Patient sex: F
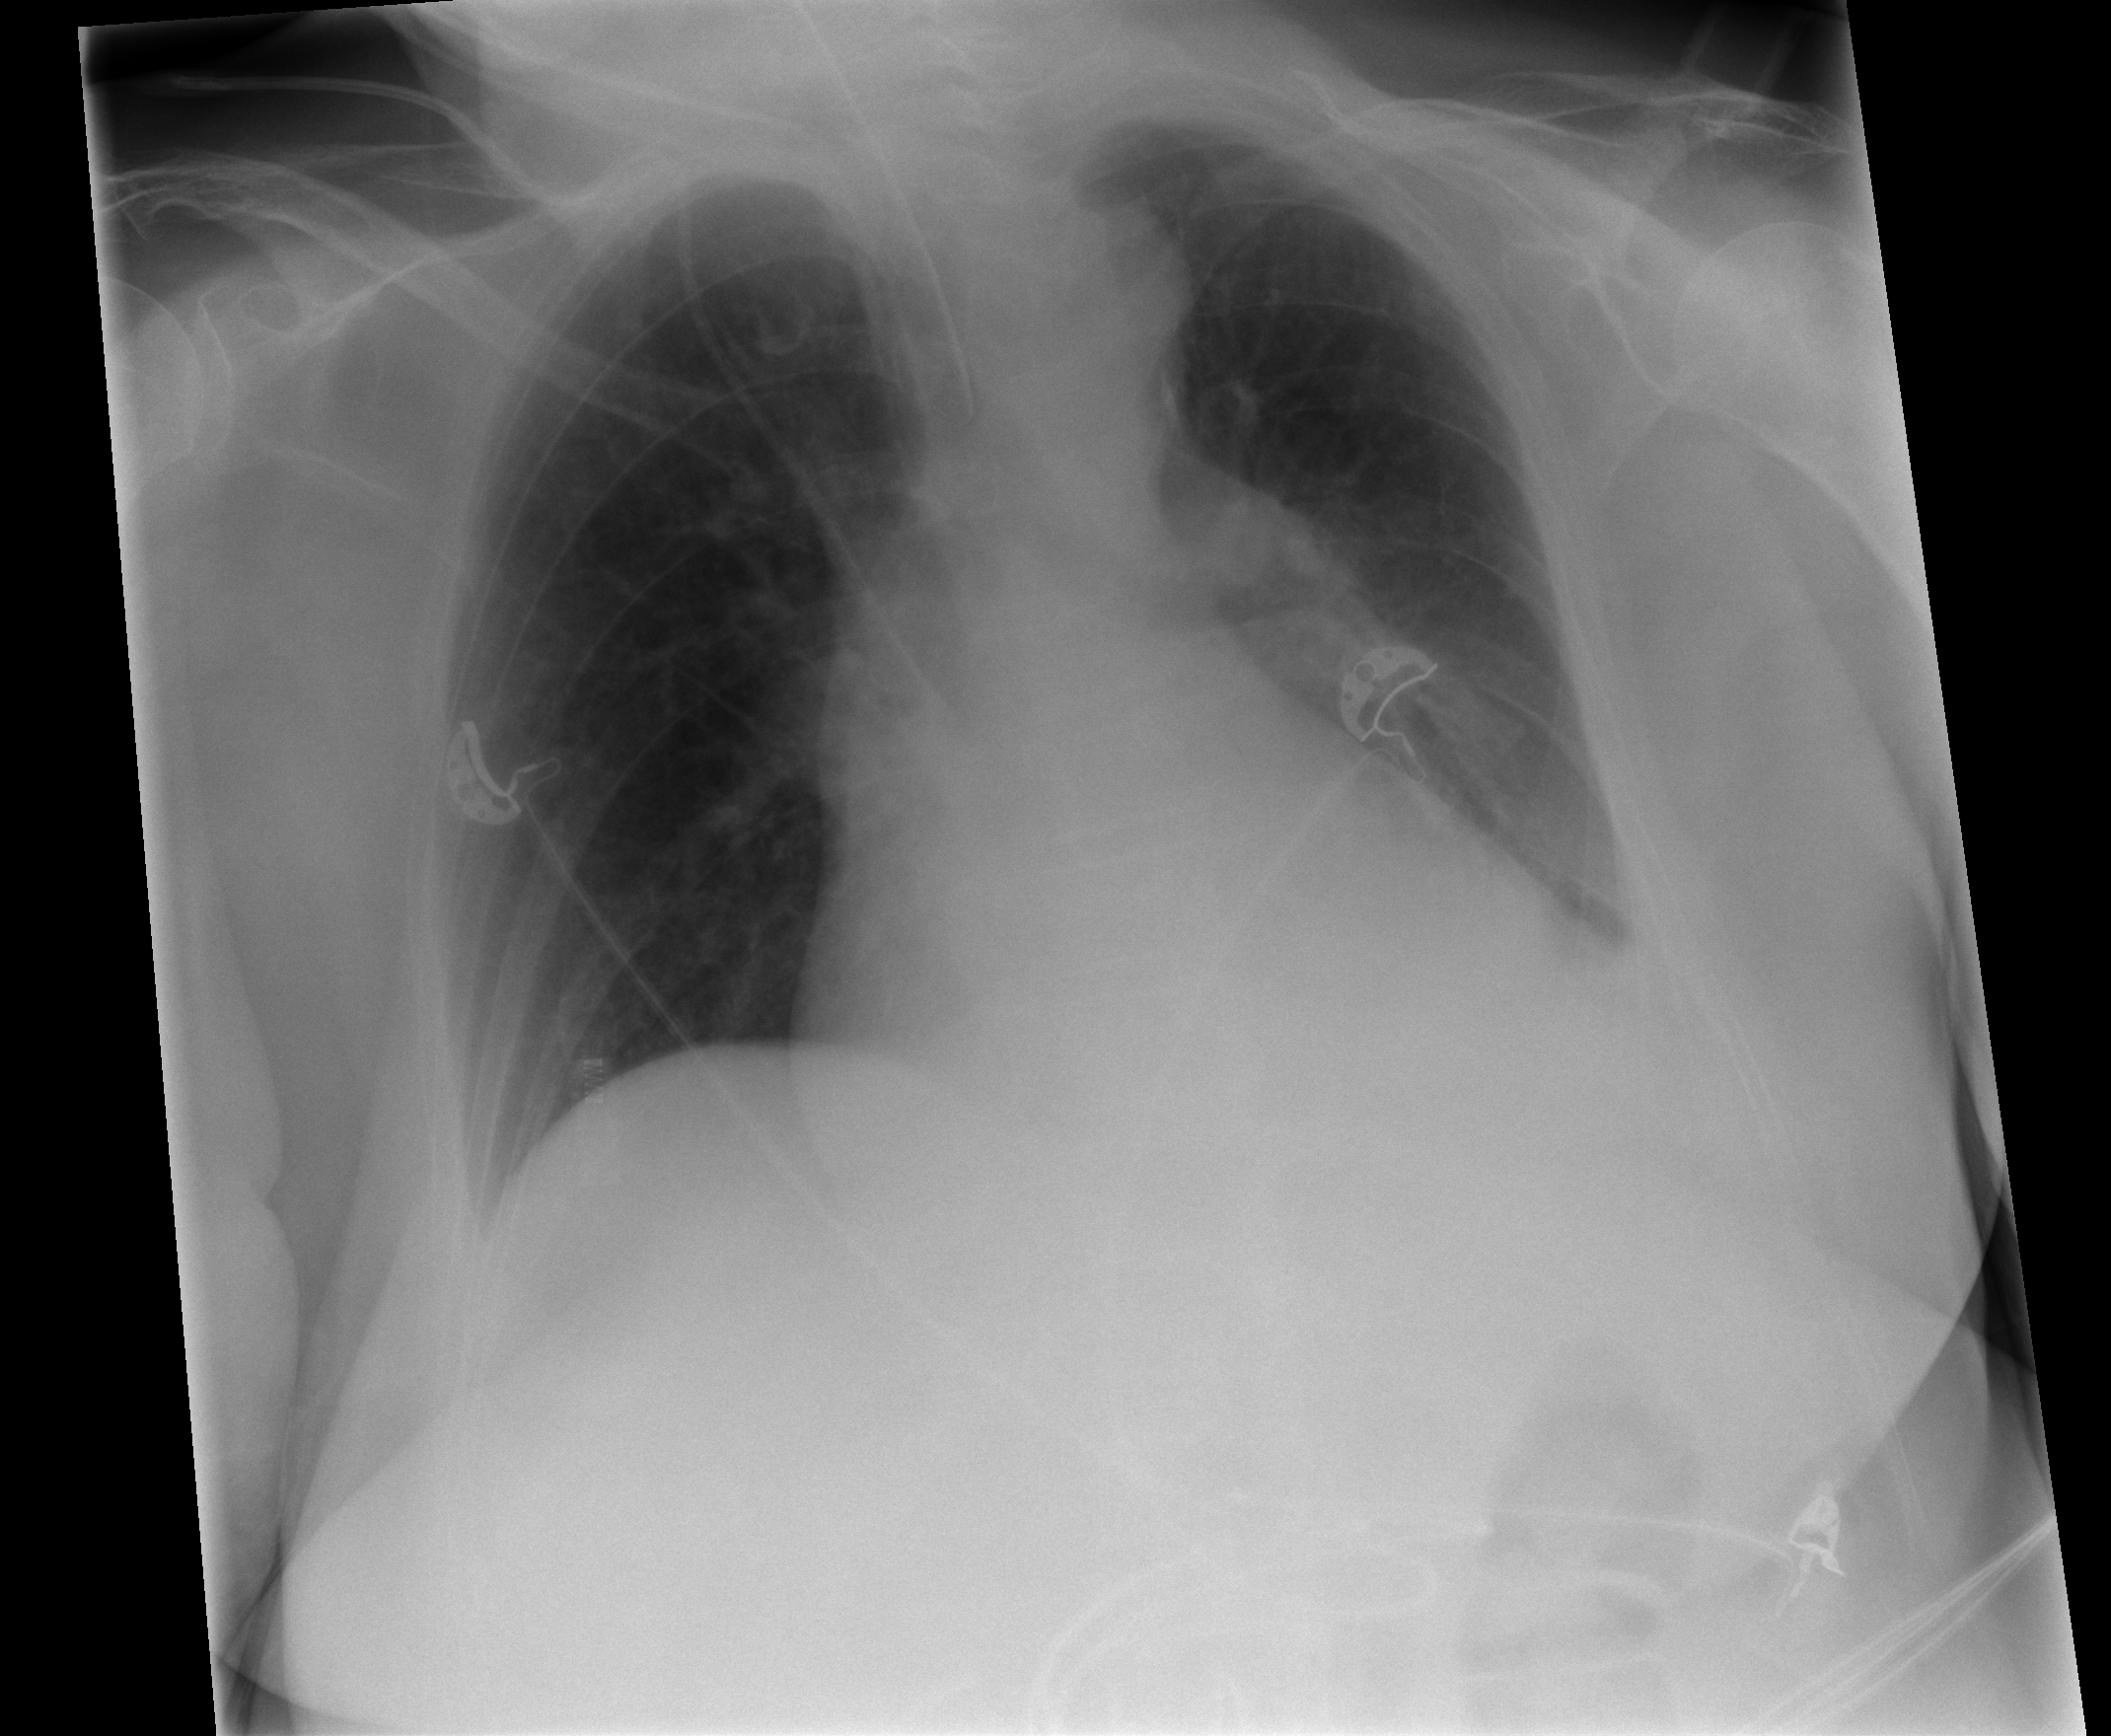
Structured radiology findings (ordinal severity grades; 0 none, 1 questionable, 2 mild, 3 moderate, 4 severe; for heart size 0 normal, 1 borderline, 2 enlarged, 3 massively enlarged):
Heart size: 2
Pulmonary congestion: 2
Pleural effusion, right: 0
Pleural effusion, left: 2
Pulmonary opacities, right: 0
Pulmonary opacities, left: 0
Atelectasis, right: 0
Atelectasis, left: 0